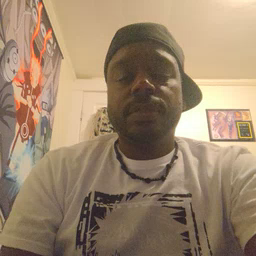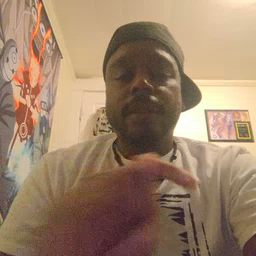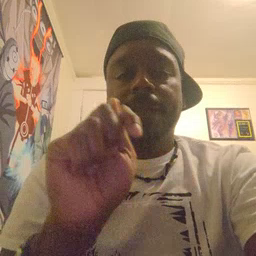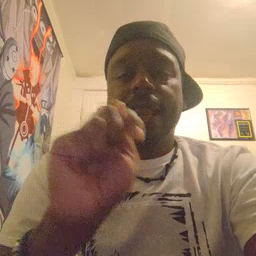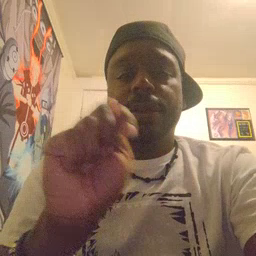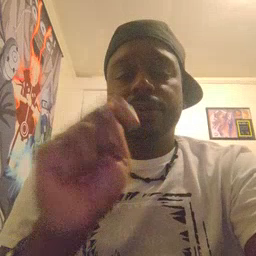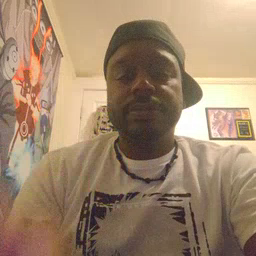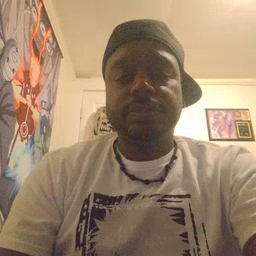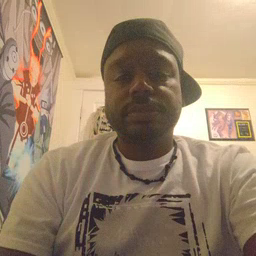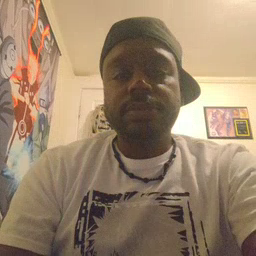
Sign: potty